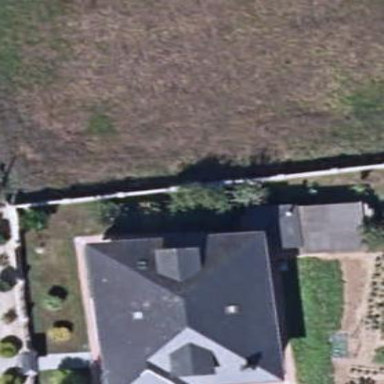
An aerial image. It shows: Simple and straightforward house.